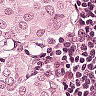
Metastatic tissue present: yes